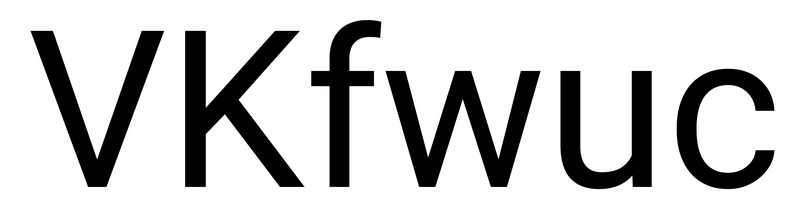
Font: Roboto_Regular